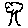
Label: tree